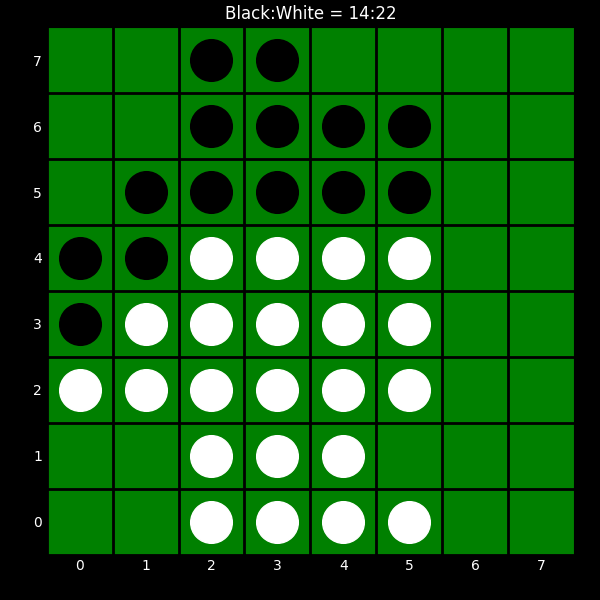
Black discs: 14
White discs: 22